Question: I'm trying to make a console game, and I have a problem with the following code (and future code)
'''
Node n1 = new Node("You Are in a Snowy biome, you notice your Crashed Vehicle behind you.", map1, n9, n2, null, n3, null, null, "You Notice Your Crashed Vehicle, it is Beyond use now.", null);
Node n2 = new Node("You Notice a Metal Lamp Post Standing Tall, the Light is on.", map2, n8, n4, null, n1, "You Move Past the Lamp Post.", null, "You see Part of your Crashed Vehicle, it was Pretty Long.", "This was where you Crashed.");
Node n3 = new Node("You Notice a Box with a Red Plus Sign on it.", map3, n10, n1, null, null, "You Walk Towards the box and open the Lid...", ItemN3.GetItem());
Node n4 = new Node(null, map4, n7, n5, null, n2, null, null, "A huge Wall of Fire Blocks the whole of the South.", "You Move back To the Lamp Post.");
Node n5 = new Node("You See A massive hole to the East.", map5, n6, null, null, n4, "You See the hole, Around 54ft Deep.", null, "The Wall of Fire Continues.", null);
'''
The Nodes take these Params:

But I have errors telling me I cant use a 'Node' before it is declared, but when I move it above the error, I get the same error on one of the other nodes further down. So its just an infinite loop of errors.
I have no idea how I can fix this. If possible, please can someone help?
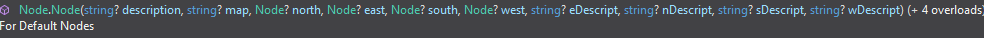
Answer: Your issue is that you've got a chicken and egg situation going on. I'll simplify your example with this class:
'''
public class Node
{
public Node(Node neighbour)
{
}
}
'''
Then you're effectively doing this:
'''
Node n1 = new Node(n2);
Node n2 = new Node(n1);
'''
Obviously this won't work, since an object needs to be initialized before it can be used. You could create the node and then assign properties afterwards:
'''
public class Node
{
public Node Neighbour {get;set;}
}
'''
And then initialize them like this:
'''
Node n1 = new Node();
Node n2 = new Node();
n1.Neighbour = n2;
n2.Neighbour = n1;
'''
If your directions are always cardinal, you could potentially create a 2d array ('Node[,]') and then automatically loop through assigning neighbours after you've initialized all the nodes.